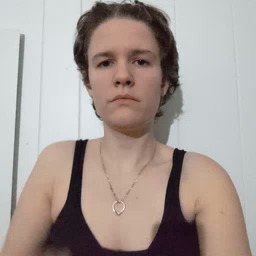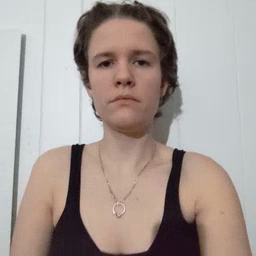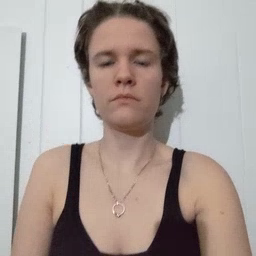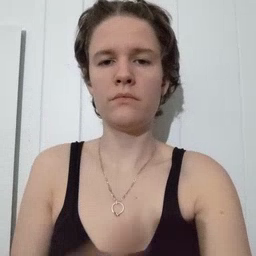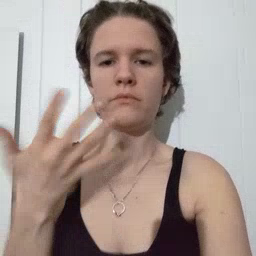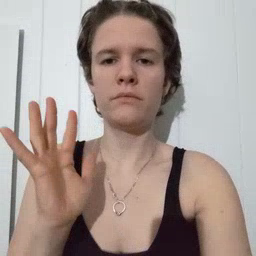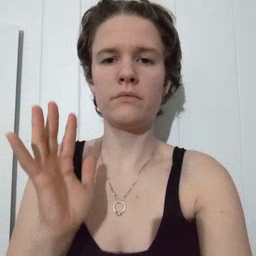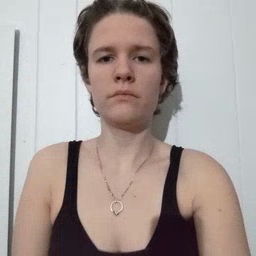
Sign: finish